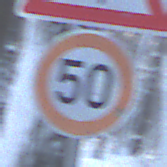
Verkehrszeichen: Geschwindigkeit50
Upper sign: KinderRechts
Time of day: MorningAfternoon
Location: Outdoor (Nature)
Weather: Clear
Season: Winter
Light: Natural